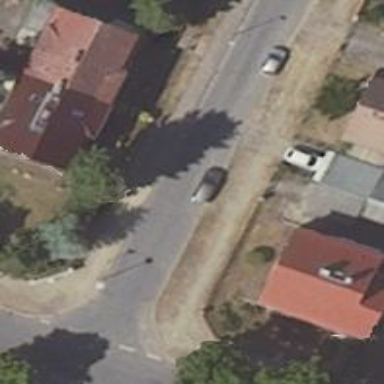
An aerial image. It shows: Driveway.